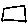
Label: square